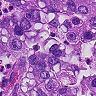
Metastatic tissue present: yes